【题型】选择题　【知识点】平面几何　【难度】easy
如图，已知 $\triangle ABC$ 中，$BD$、$CE$ 分别是边 $AC$、$AB$ 上的高，$BD$ 与 $CE$ 交于 $O$ 点，如果设 $\angle BAC = n^\circ$，那么用含 $n$ 的代数式表示 $\angle BOC$ 的度数是 ( )

A. $45^\circ$ \quad
B. $90^\circ - n^\circ$ \quad
C. $90^\circ + n^\circ$ \quad
D. $180^\circ - n^\circ$
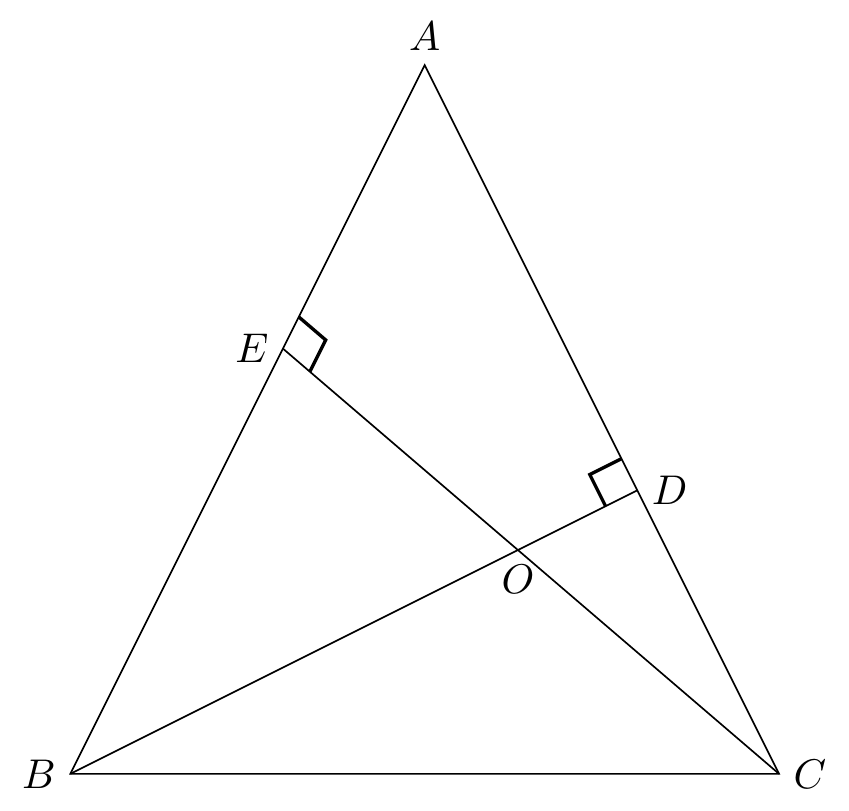
【解答】
解：$\because BD$、$CE$ 分别是边 $AC$、$AB$ 上的高，

$\therefore \angle ADB = \angle BEC = 90^\circ$，

又 $\because \angle BAC = n^\circ$，

$\therefore \angle ABD = 180^\circ - \angle ADB - \angle A = 180^\circ - 90^\circ - n^\circ = 90^\circ - n^\circ$，

$\therefore \angle BOC = \angle EBD + \angle BEO = 90^\circ - n^\circ + 90^\circ = 180^\circ - n^\circ$.

故选：D.